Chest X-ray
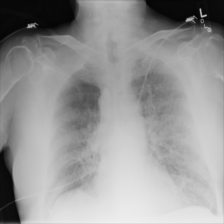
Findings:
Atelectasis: negative
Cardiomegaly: negative
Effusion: negative
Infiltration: negative
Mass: negative
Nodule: negative
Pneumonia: negative
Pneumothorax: negative
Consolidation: negative
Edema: negative
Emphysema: negative
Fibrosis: negative
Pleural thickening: negative
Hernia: negative